Question: Julia absolute newcomer here with a question for you.
I'm teaching myself some Julia by porting some of my Mathematica and Python code (mostly scientific computations in physics etc.), and seeing what's what.
Until now things have been pretty smooth. And fast. Until now.
Now, I'm simulating an elementary lock-in amplifier, which, in essence, takes a - possibly very complicated - time-dependent signal, 'Uin(t)', and produces an output, 'Uout(t)', phase-locked at some reference frequency 'fref' (that is, it highlights the component of 'Uin(t)', which has a certain phase relationship with a reference sine wave). that it basically does that by calculating the integral (I'm actually omitting the phase here for clarity):

So, I set out and tested this in Mathematica and Julia:
I define a mockup 'Uin(t)', pass some parameter values, and then build an array of 'Uout(t)', at time 't = 0', for a range of 'fref'.
- I used the <URL> package for numerical integration.'''
T = 0.1
f = 100.
Uin(t) = sin(2pi * f * t) + sin(2pi * 2f *t)
Uout(t, fref)::Float64 = quadgk(s -> Uin(s) * sin(2pi * fref * s), t-T, t, rtol=1E-3)[1]/T
frng = 80.:1.:120.
print(@time broadcast(Uout, 0., frng))
'''
- '''
T = 0.1;
f = 100.;
Uin[t_] := Sin[2 p f t] + Sin[2 p 2 f t]
Uout[t_, fref_] := NIntegrate[Sin[2 p fref s] Uin[s], {s, t - T, t}]/T
frng = Table[i, {i, 80, 120, 1}];
Timing[Table[Uout[0, fr], {fr, frng}]]
'''
Julia timed the operation anywhere between 45 and 55 seconds, on an i7-5xxx laptop on battery power, which is , while Mathematica did it in ~2 seconds. The difference is abysmal and, honestly, hard to believe. I know Mathematica has some pretty sweet and refined algorithms in its kernel, but Julia is Julia. So, question is: what gives?
setting 'f' and 'T' as 'const' does reduce Julia's time to ~8-10 seconds, but 'f' and 'T' cannot be 'const's in the actual program. Other than that, is there something obvious I'm missing?
The slowing down seem to be due to the algorithm trying to hunt down precision when the value is near-zero, e.g. see below: for fref = 95 the calculation takes 1 whole second(!), while for adjacent frequency values it computes instantly (returned result is a tuple of (res, error)). Seems the quadgk function stalls at very small values):
'''
0.000124 seconds (320 allocations: 7.047 KiB)
fref = 94.0 (-0.08637214864144352, 9.21712218998258e-6)
1.016830 seconds (6.67 M allocations: 139.071 MiB, 14.35% gc time)
fref = 95.0 (-6.088184966010742e-16, 1.046186419361636e-16)
0.000124 seconds (280 allocations: 6.297 KiB)
fref = 96.0 (0.1254003757465191, 0.00010132083518769636)
'''
this is regardless of what tolerance I ask to be produced. Also, Mathematica generally hits machine precision tolerances by default, while somewhat slowing down at near-zeros, and numpy/scipy just fly through the whole thing, but produce less precise results than Mathematica (at default settings; didn't look much into this).
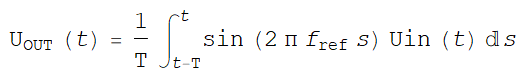
Answer: Your problem is related to the choice of error tolerance. Relative error of 1e-3 doesn't sound so bad, but it actually is when the integral is close to zero. In particular, this happens when 'fref = 80.0' (and 85, 90, 95, 100, 105, etc.):
'''
julia> Uout(0.0, 80.0, f, T)
1.2104987553880609e-16
'''
To quote from the docstring of 'quadgk':
> (Note that it is useful to specify a positive atol in cases where
norm(I) may be zero.)
Let's try to set an absolute tolerance, for example 1e-6, and compare. First the code (using the code from @ARamirez):
'''
Uin(t, f) = sin(2p * f * t) + sin(4p * f * t)
function Uout(t, fref, f , T)
quadgk(s -> Uin(s, f) * sin(2p * fref * s), t-T, t, rtol=1e-3)[1]/T
end
function Uout_new(t, fref, f , T) # with atol
quadgk(s -> Uin(s, f) * sin(2p * fref * s), t-T, t, rtol=1e-3, atol=1e-6)[1]/T
end
'''
Then the benchmarking (use BenchmarkTools for this)
'''
using BenchmarkTools
T = 0.1
f = 100.0
freqs = 80.0:1.0:120.0
@btime Uout.(0.0, $freqs, $f, $T);
6.302 s (53344283 allocations: 1.09 GiB)
@btime Uout_new.(0.0, $freqs, $f, $T);
1.270 ms (11725 allocations: 262.08 KiB)
'''
OK, that's 5000 times faster. Is that ok?